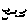
Label: bird